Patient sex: M
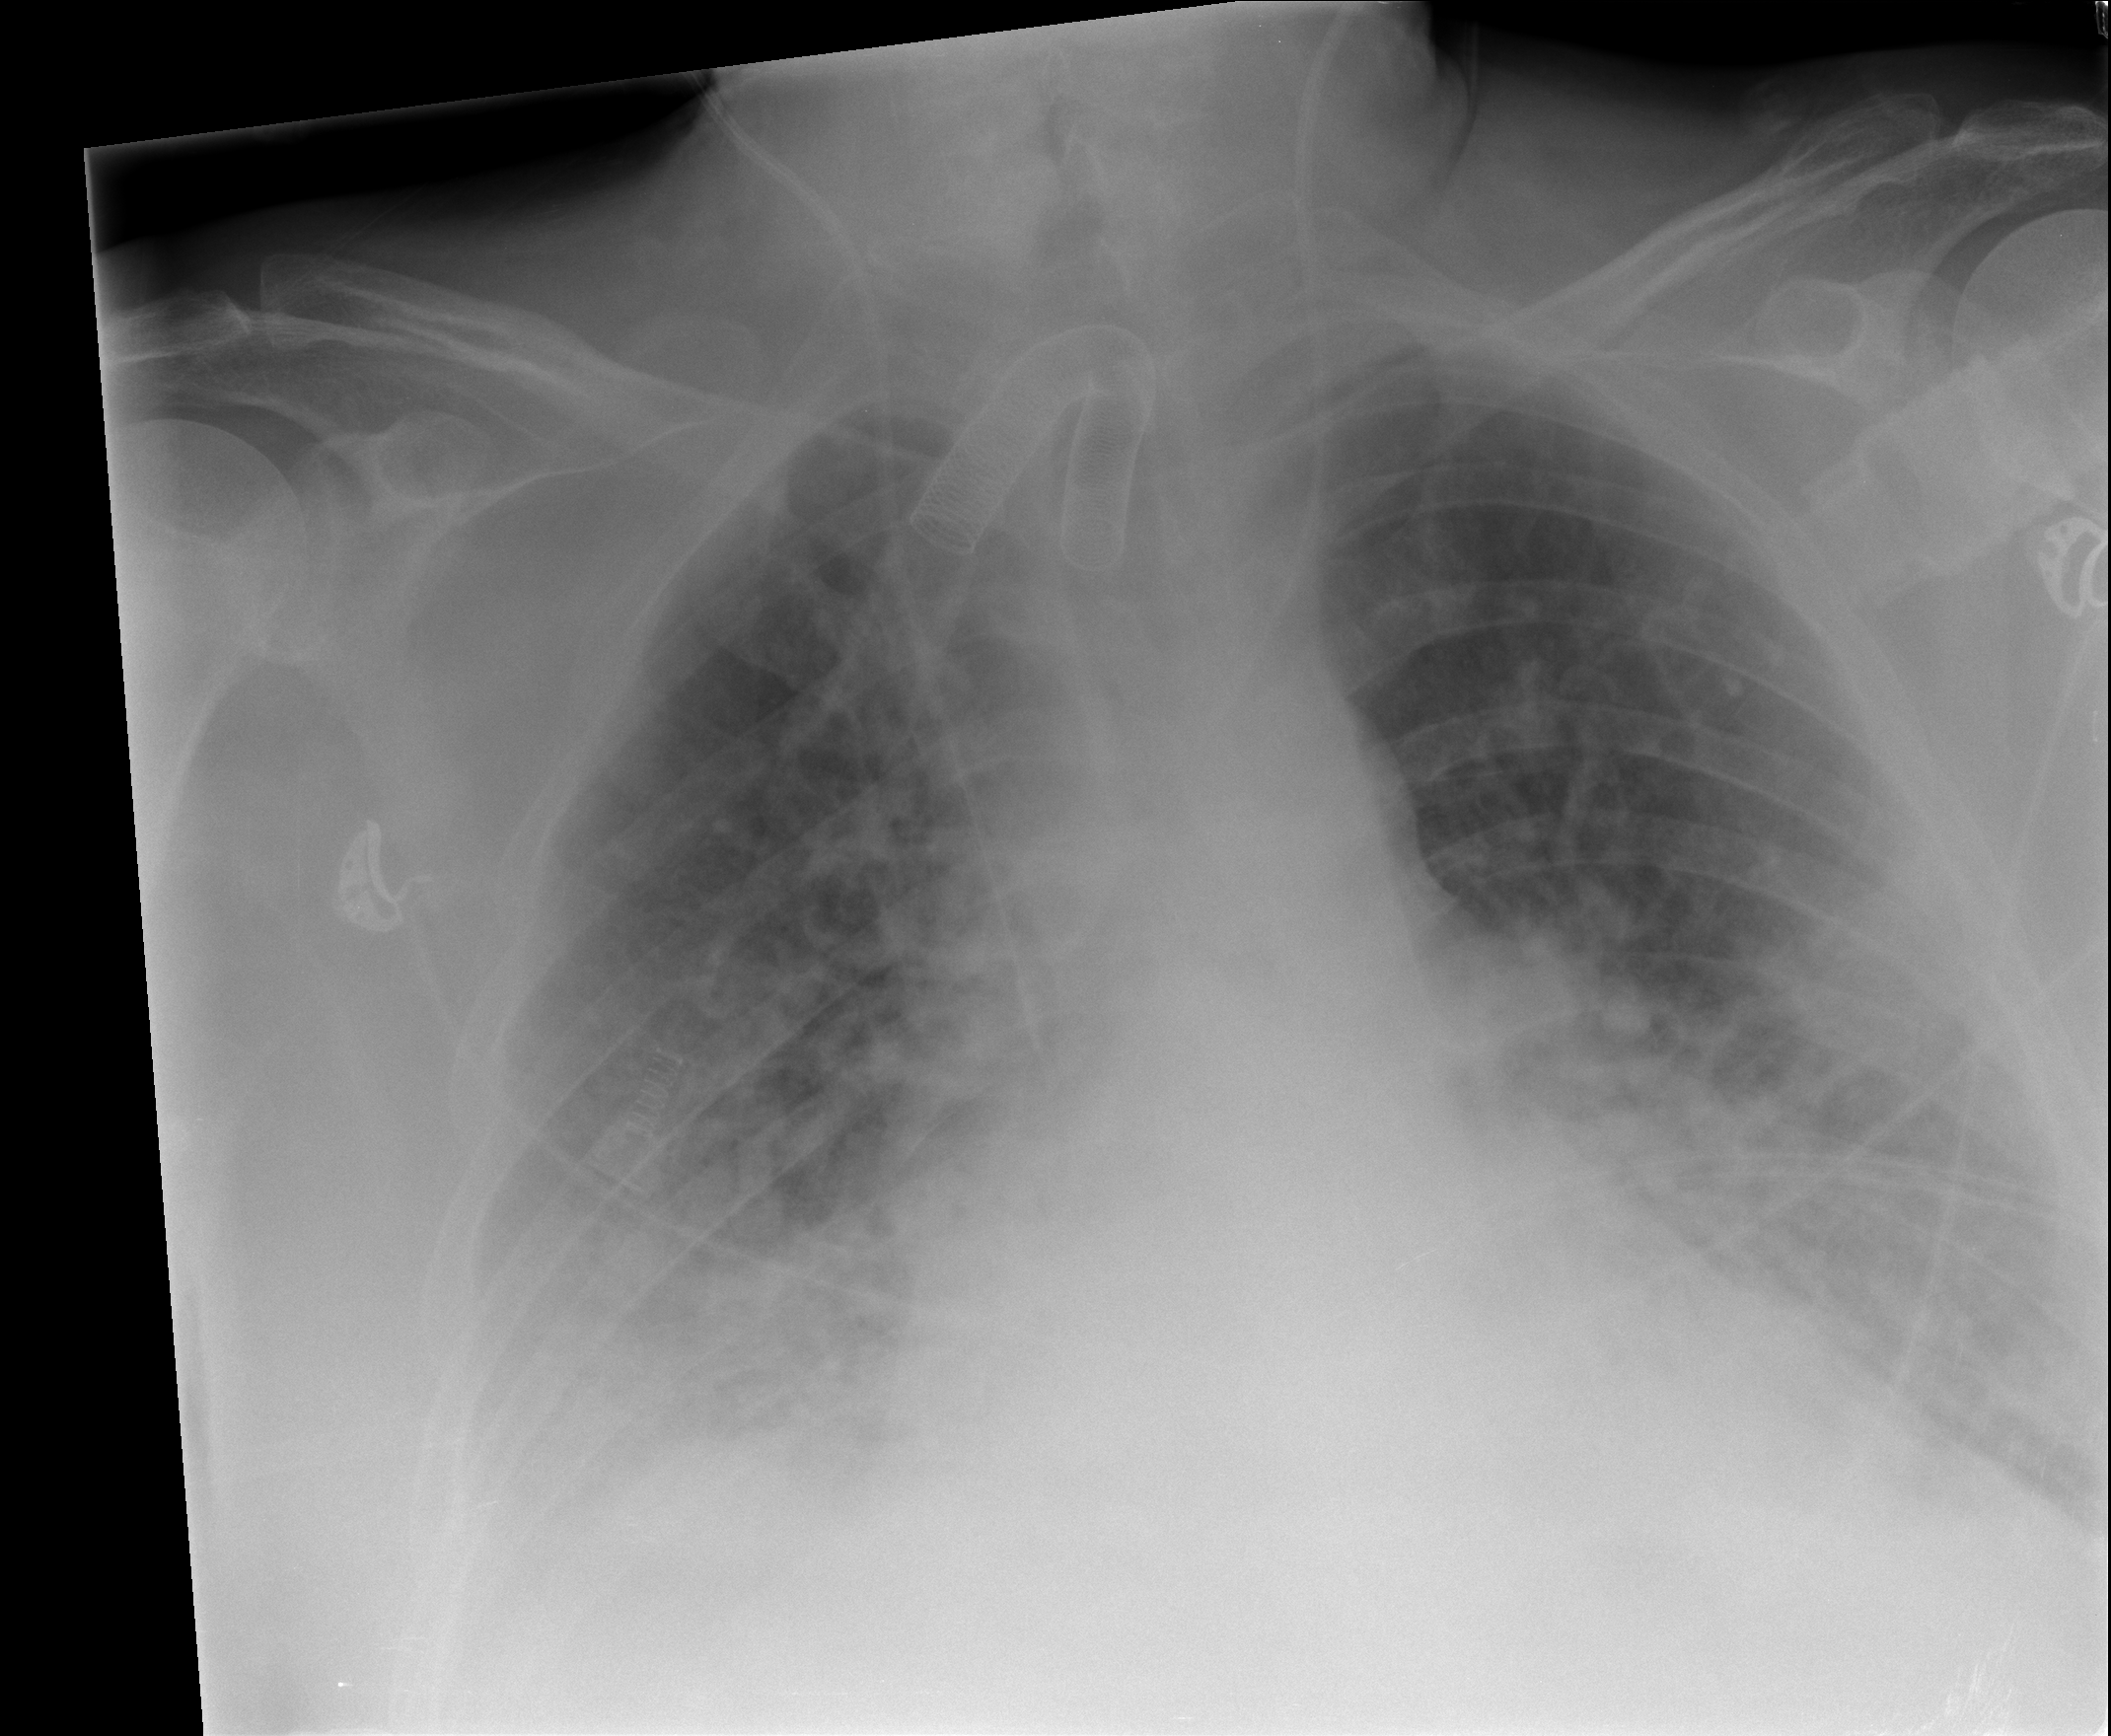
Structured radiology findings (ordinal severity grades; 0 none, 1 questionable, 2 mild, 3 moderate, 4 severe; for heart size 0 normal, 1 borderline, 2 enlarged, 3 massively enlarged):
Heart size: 2
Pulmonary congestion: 3
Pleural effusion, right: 2
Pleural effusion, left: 2
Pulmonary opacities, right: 0
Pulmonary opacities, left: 0
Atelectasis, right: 2
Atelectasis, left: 0